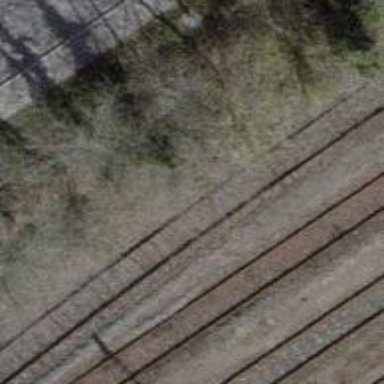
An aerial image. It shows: Railway siding for service.